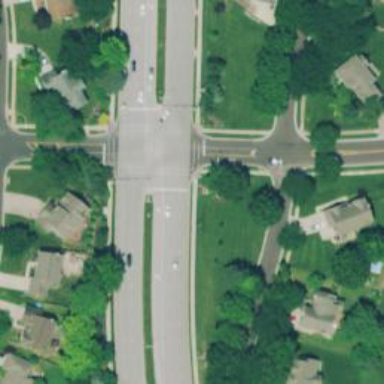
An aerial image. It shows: Road with dash markings.